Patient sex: M
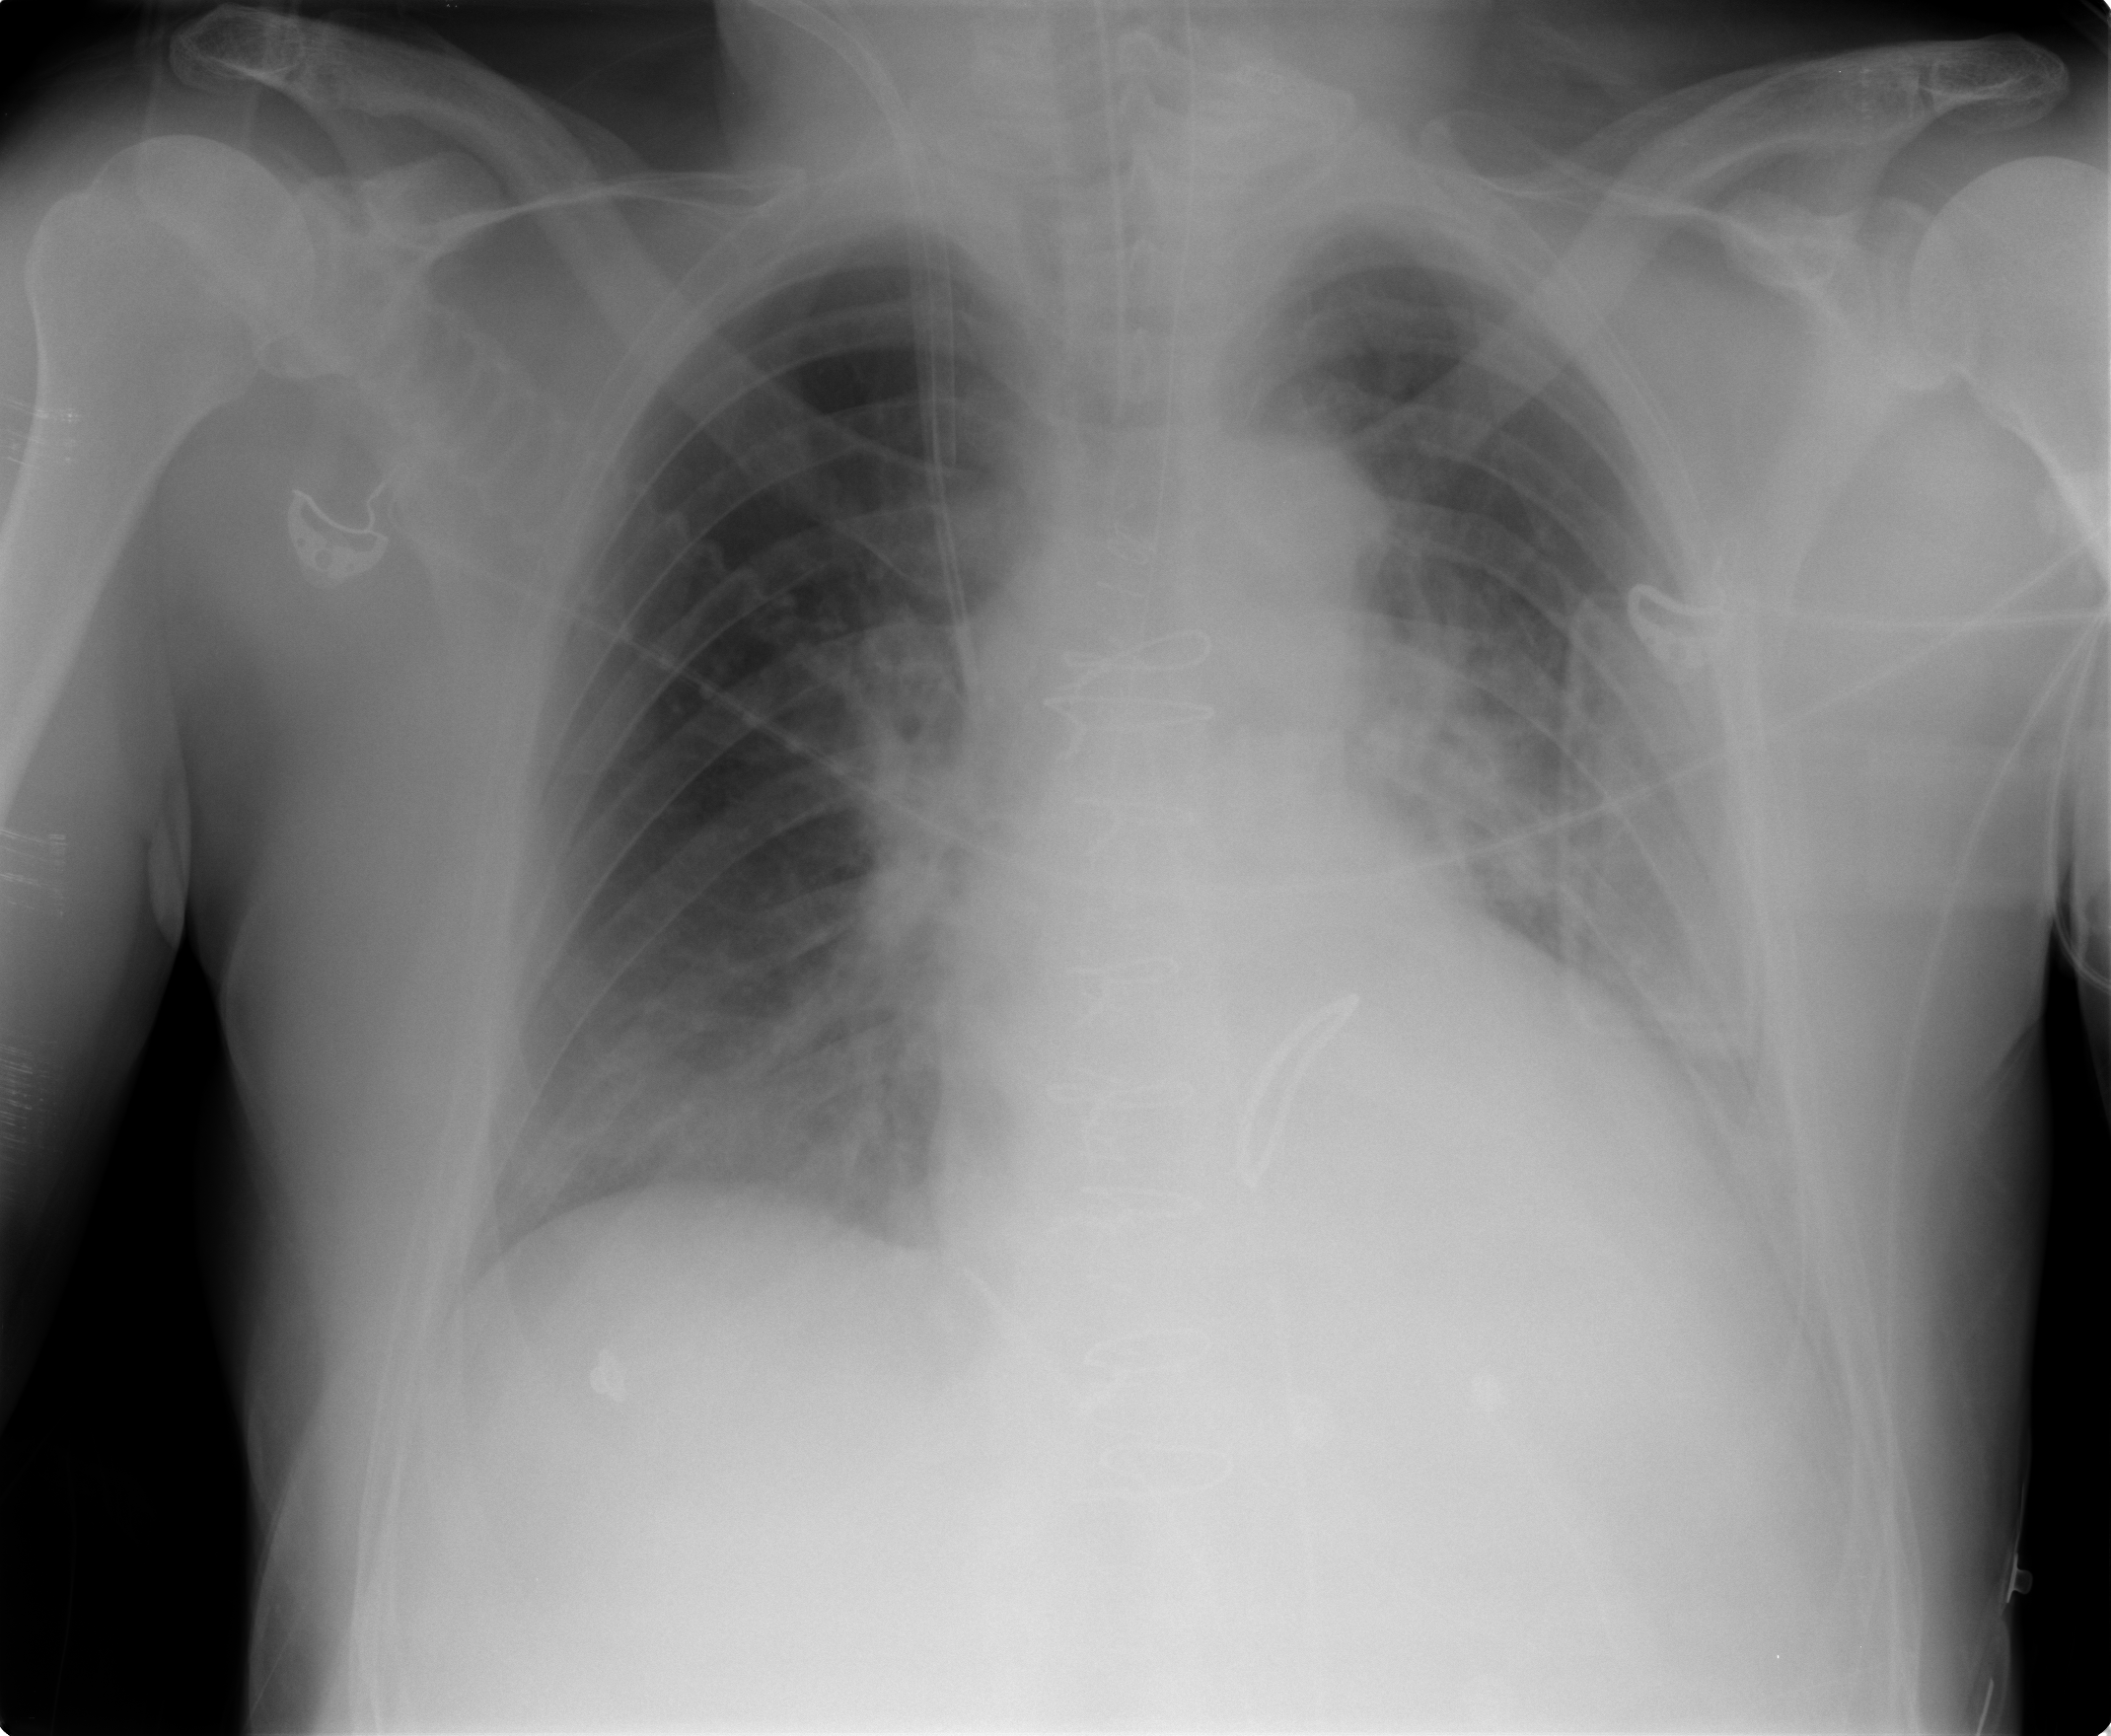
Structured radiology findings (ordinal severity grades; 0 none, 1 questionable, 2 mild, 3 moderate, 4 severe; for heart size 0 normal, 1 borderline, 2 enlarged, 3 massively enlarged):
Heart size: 2
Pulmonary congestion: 2
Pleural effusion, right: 1
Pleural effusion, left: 2
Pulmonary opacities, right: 0
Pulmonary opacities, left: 0
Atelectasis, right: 2
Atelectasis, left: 2